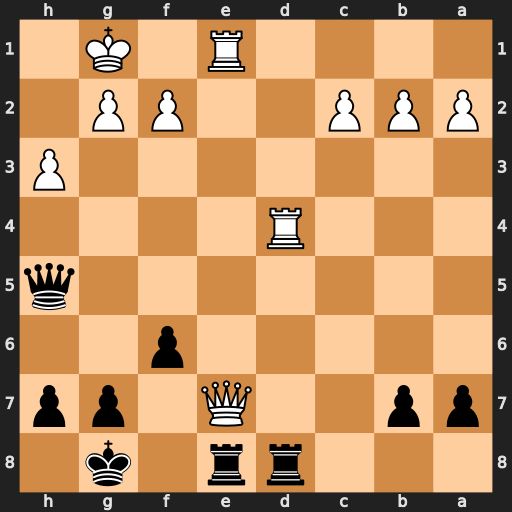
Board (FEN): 3rr1k1/pp2Q1pp/5p2/7q/3R4/7P/PPP2PP1/4R1K1
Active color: b
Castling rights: -
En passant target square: -
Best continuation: Rxe7 Rxd8+ Kf7 Rxe7+ Kxe7